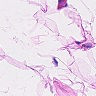
Metastatic tissue present: no